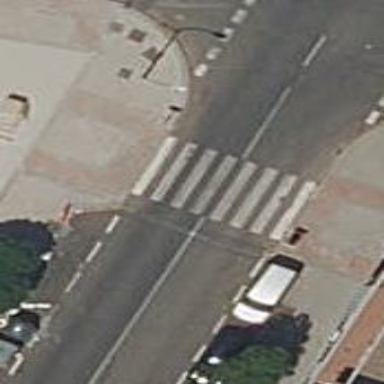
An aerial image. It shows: Zebra crossing on the road.